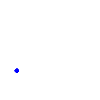
Particle: electron